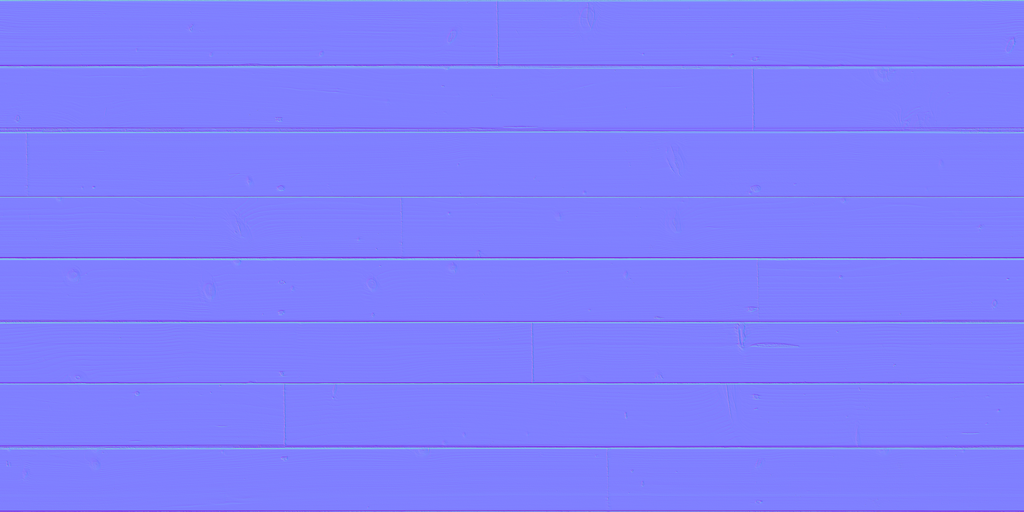
Texture map type: NormalGL